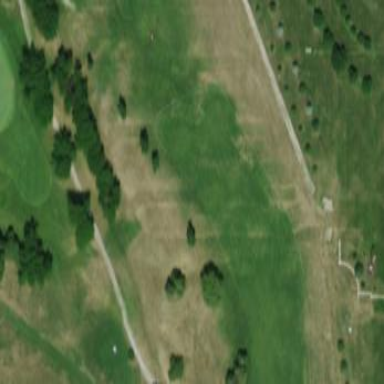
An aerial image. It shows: Grassy area designated as golf fairway.